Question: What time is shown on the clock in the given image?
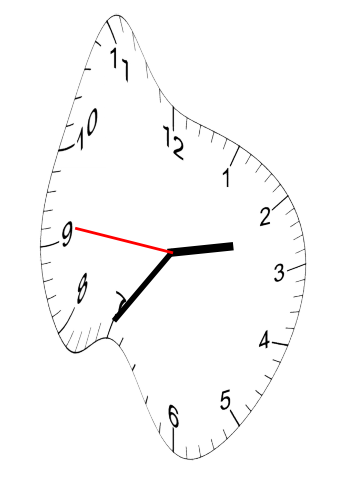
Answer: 02:35:46